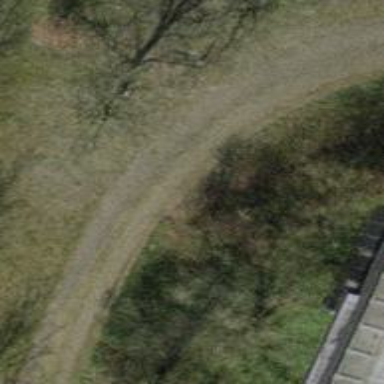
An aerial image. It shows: Unpaved track road.